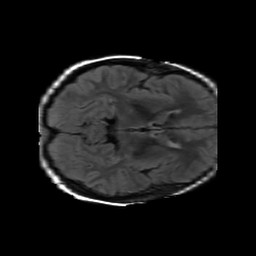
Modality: FLAIR
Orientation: axial
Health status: ill
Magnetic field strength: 3 T